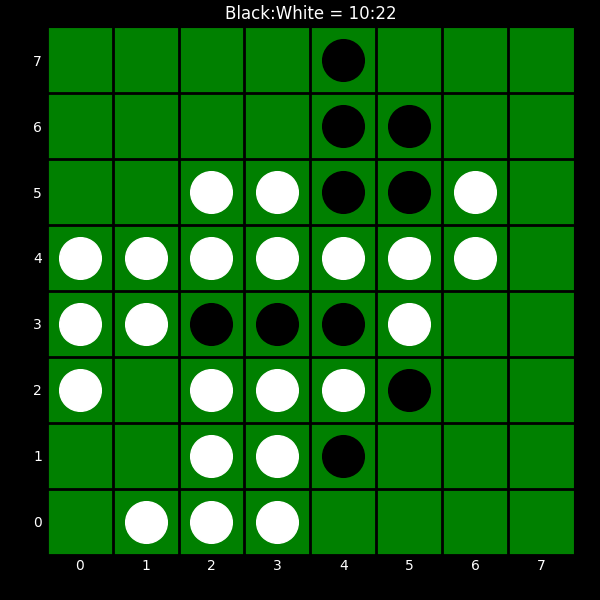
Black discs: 10
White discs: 22